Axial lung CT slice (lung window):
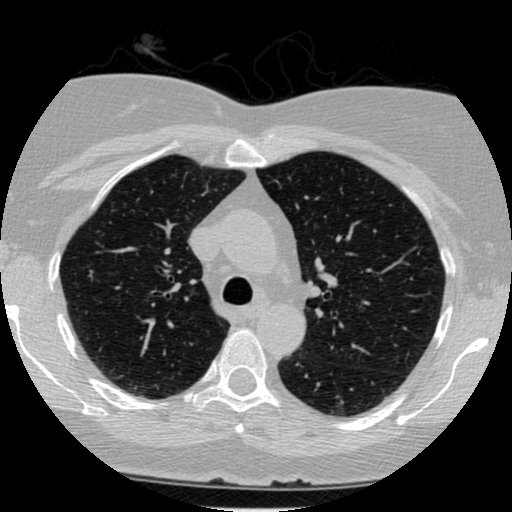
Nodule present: no